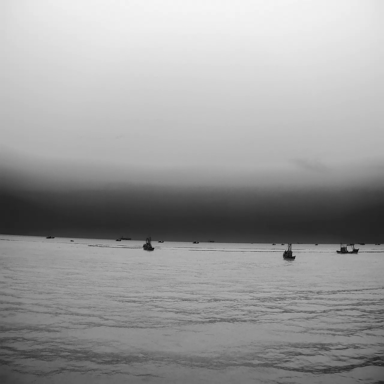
There are 13 bulk_carriers in the infrared image.